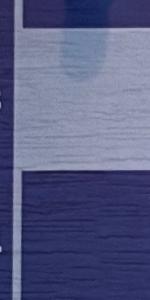
Label: Empty